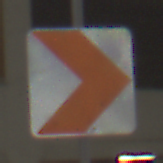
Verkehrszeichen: RichtungstafelnInKurvenKleinLinks
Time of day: Midday
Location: Roofed (Urban)
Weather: Overcast
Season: NotSpecified
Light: Artificial